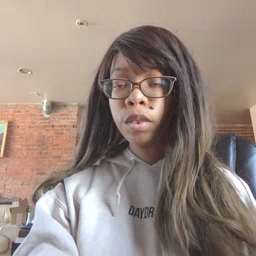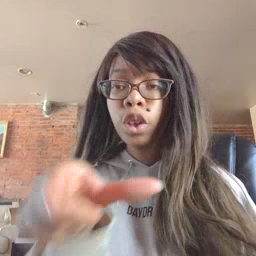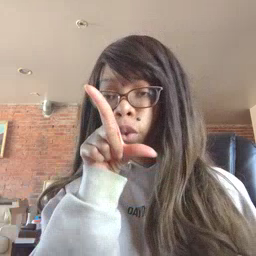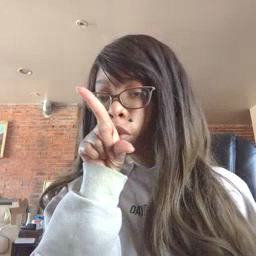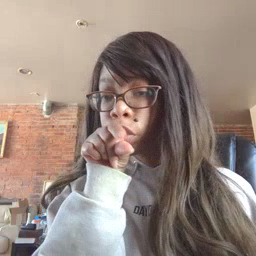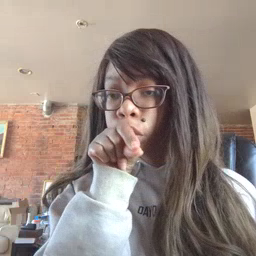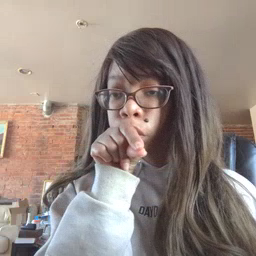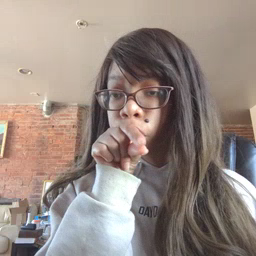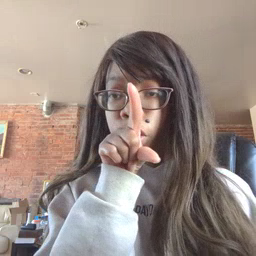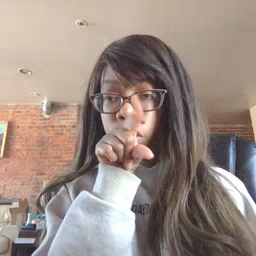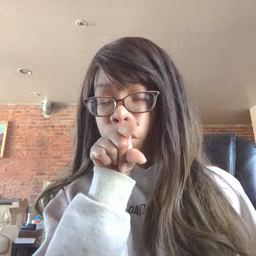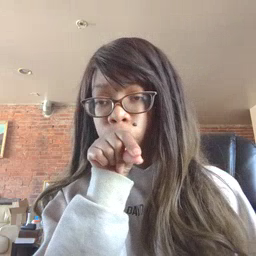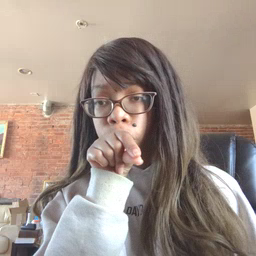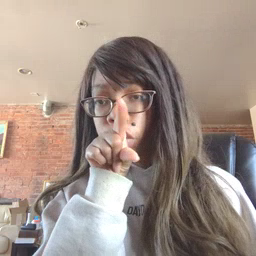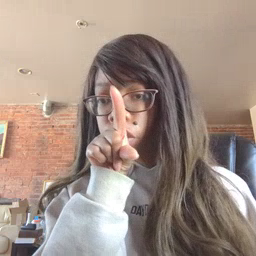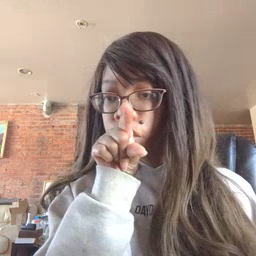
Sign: bird